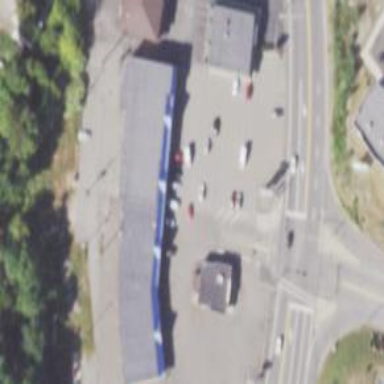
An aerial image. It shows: Supermarket.